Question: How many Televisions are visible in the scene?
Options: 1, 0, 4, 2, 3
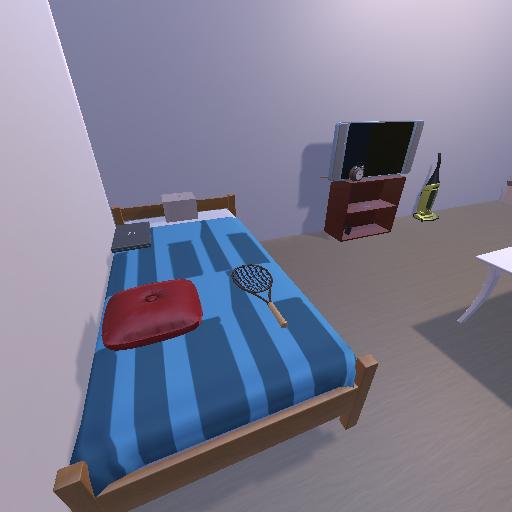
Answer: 1